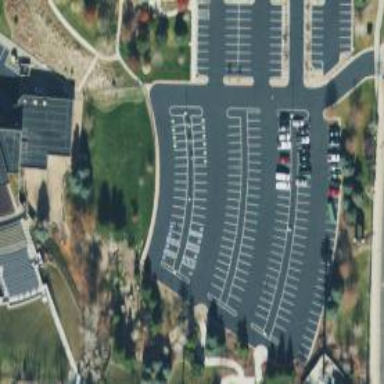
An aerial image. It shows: Parking space is available.